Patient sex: F
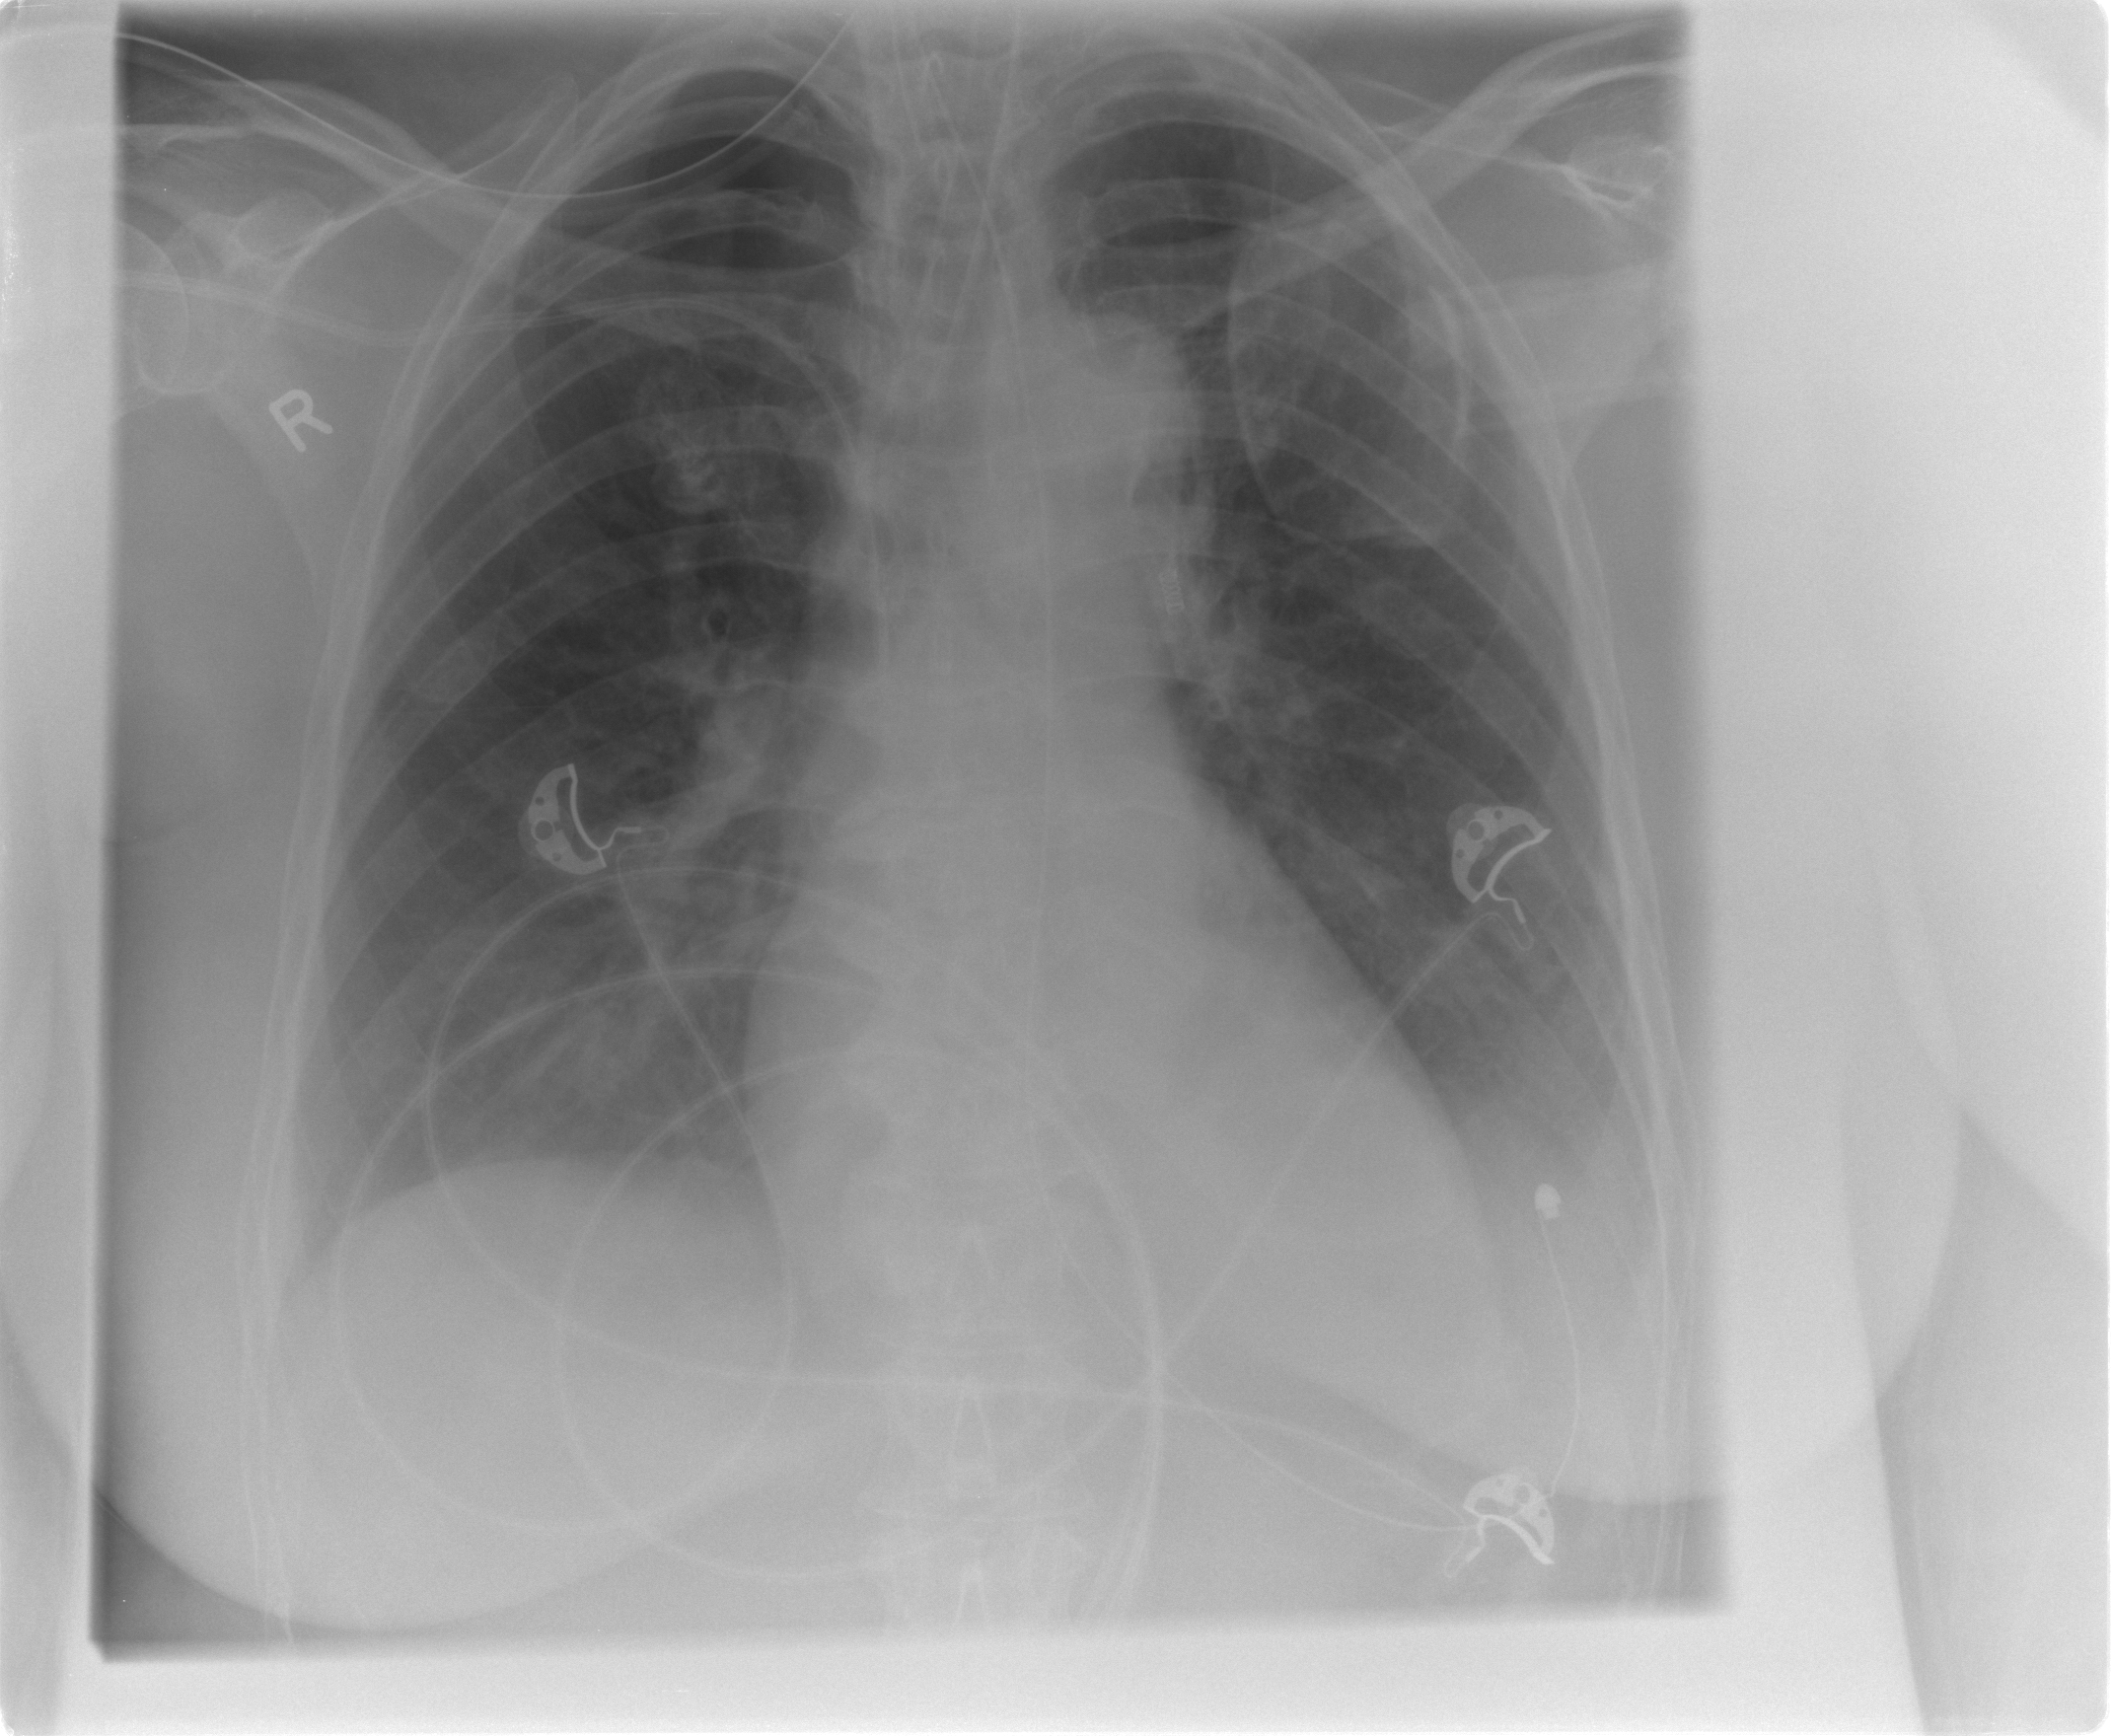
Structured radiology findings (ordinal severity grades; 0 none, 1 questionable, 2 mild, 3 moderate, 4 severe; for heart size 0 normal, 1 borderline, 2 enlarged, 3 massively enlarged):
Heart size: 0
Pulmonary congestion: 0
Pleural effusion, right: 0
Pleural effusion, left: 2
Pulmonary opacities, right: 0
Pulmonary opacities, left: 0
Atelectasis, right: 2
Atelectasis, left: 2